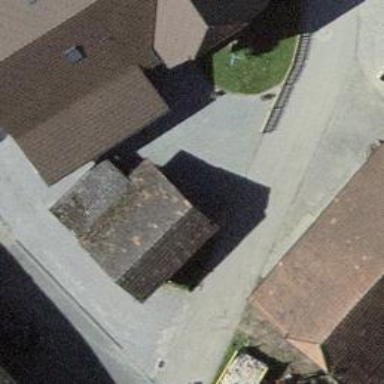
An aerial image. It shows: Garage building.